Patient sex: M
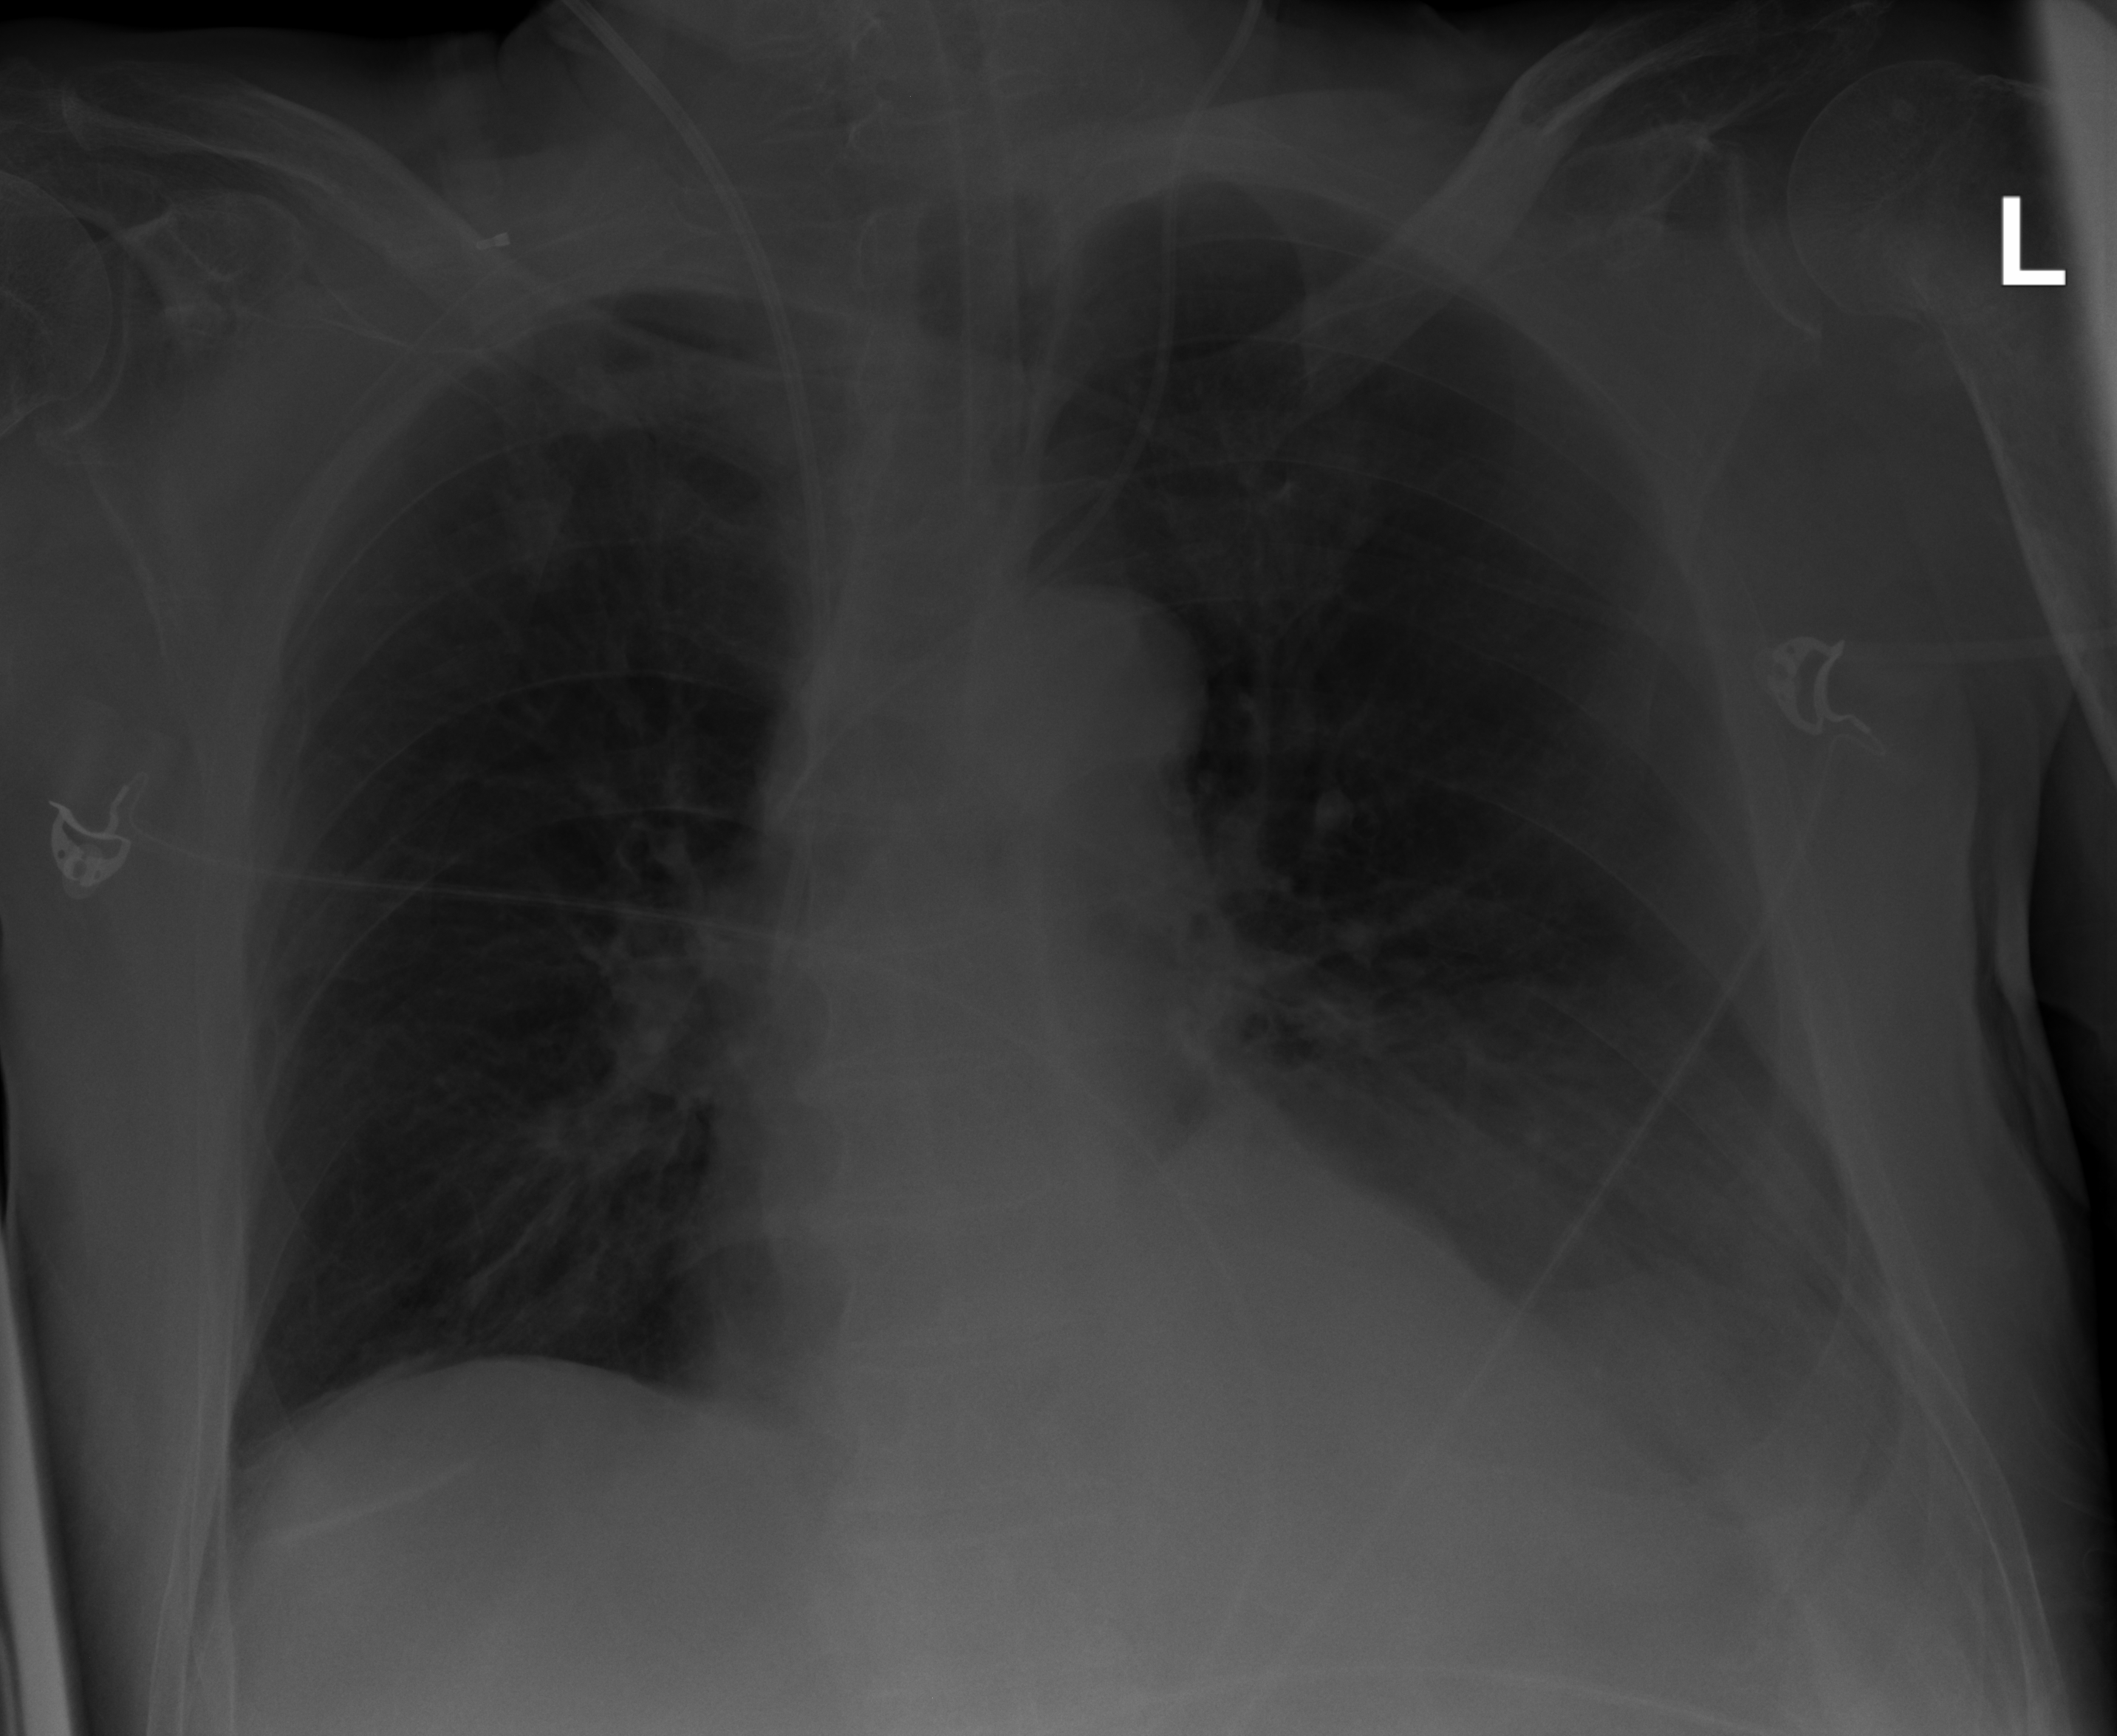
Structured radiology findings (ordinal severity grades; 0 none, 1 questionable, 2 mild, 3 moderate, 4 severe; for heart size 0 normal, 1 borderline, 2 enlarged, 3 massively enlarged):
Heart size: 0
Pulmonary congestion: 0
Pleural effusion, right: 0
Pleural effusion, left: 2
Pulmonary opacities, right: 0
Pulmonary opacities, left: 0
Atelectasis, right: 0
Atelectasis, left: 2